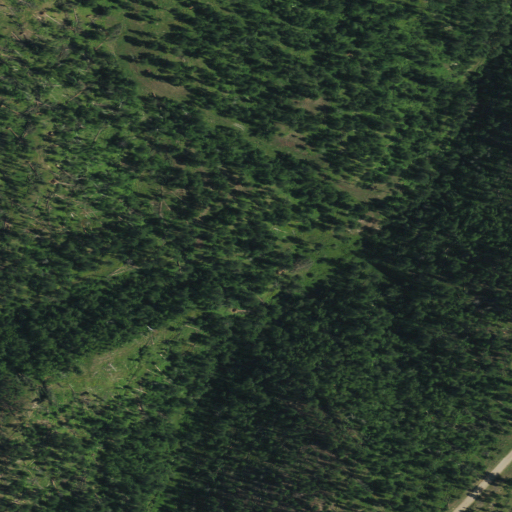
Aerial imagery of valley in South Dakota named Shirttail Gulch containing evergreen forest and deciduous forest